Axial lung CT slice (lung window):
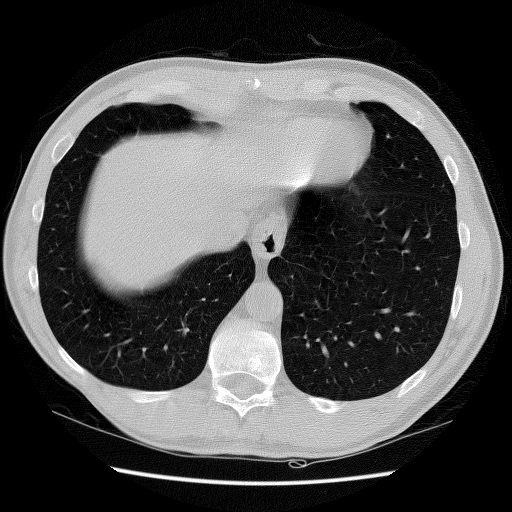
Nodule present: no